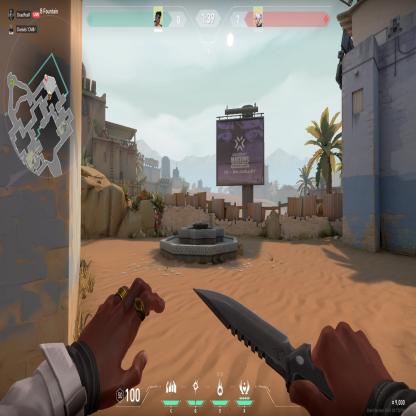
Label: enemy